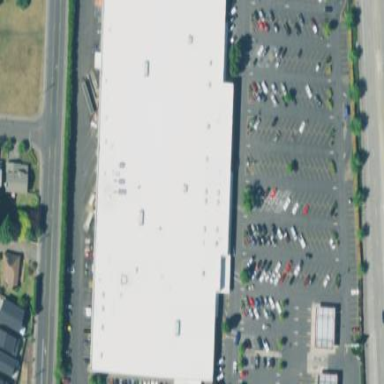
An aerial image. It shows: Department store building.